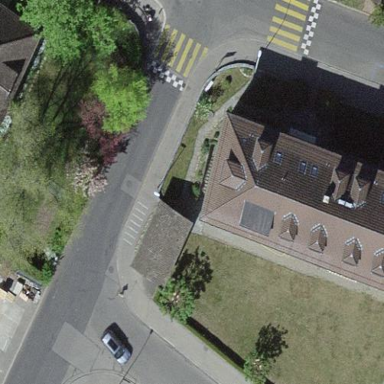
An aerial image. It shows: Hipped roof made of roof tiles on apartment building.